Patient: sex M, age 50
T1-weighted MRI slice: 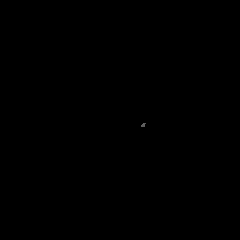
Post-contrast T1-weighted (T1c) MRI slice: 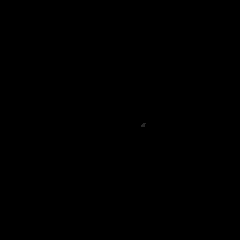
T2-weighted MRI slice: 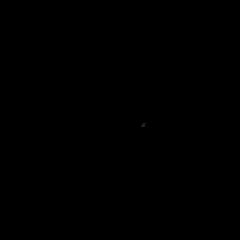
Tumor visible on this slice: no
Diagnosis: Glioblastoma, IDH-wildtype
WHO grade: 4